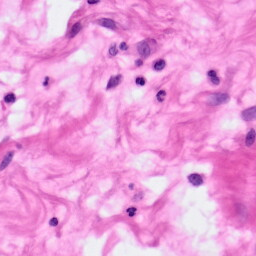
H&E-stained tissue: Pancreatic